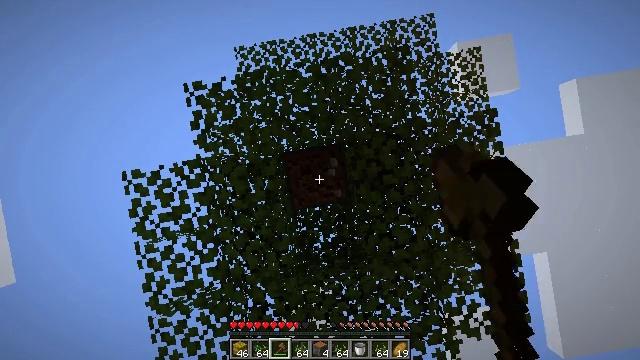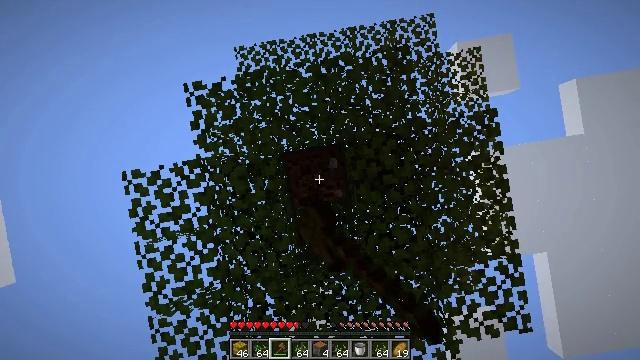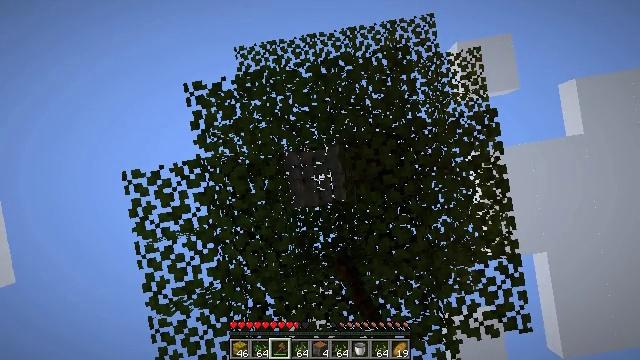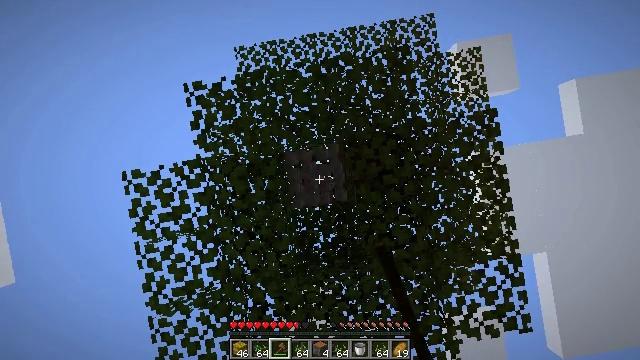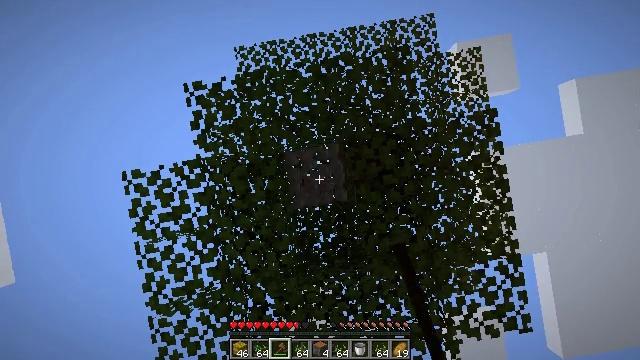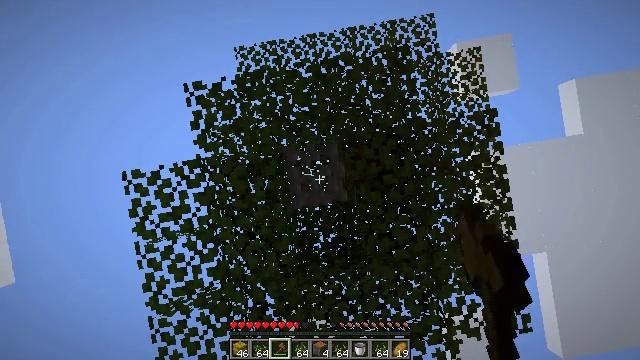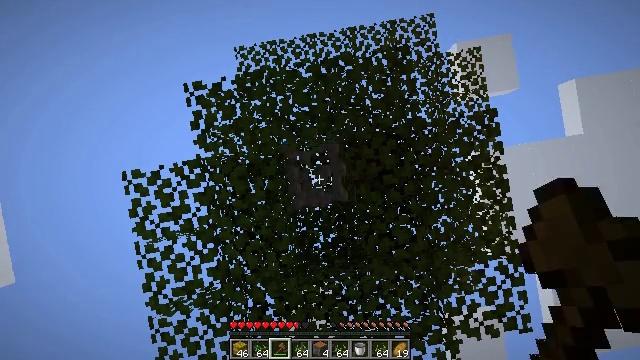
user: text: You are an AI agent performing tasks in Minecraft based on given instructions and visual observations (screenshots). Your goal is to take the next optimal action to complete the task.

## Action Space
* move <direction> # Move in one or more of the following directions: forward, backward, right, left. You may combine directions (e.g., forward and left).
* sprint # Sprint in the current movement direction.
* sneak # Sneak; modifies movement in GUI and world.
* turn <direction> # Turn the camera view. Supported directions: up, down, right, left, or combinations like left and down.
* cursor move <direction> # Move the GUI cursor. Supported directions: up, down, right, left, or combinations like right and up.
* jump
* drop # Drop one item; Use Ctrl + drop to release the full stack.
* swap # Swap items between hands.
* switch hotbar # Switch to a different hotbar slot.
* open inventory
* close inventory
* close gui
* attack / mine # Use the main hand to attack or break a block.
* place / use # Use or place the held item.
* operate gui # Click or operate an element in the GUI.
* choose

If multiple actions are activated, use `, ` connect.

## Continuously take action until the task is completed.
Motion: motion action
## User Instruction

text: Collect acacia logs by breaking the tree.
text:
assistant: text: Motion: attack / mine
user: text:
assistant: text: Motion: attack / mine
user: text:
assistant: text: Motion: attack / mine
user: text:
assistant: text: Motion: attack / mine
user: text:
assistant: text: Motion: attack / mine
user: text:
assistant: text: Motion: attack / mine
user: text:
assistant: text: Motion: attack / mine